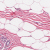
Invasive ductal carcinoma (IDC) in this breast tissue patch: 0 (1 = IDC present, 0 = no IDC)